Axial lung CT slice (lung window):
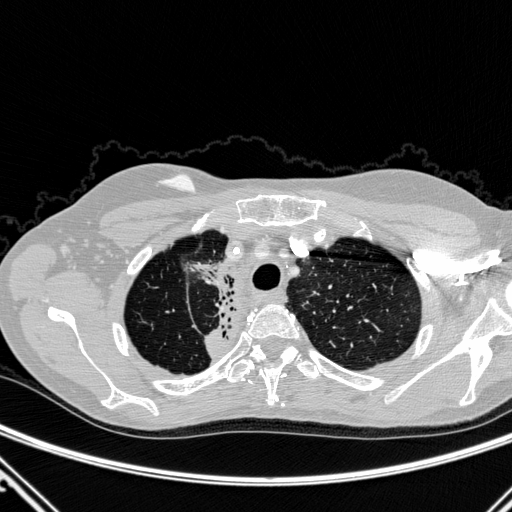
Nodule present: no